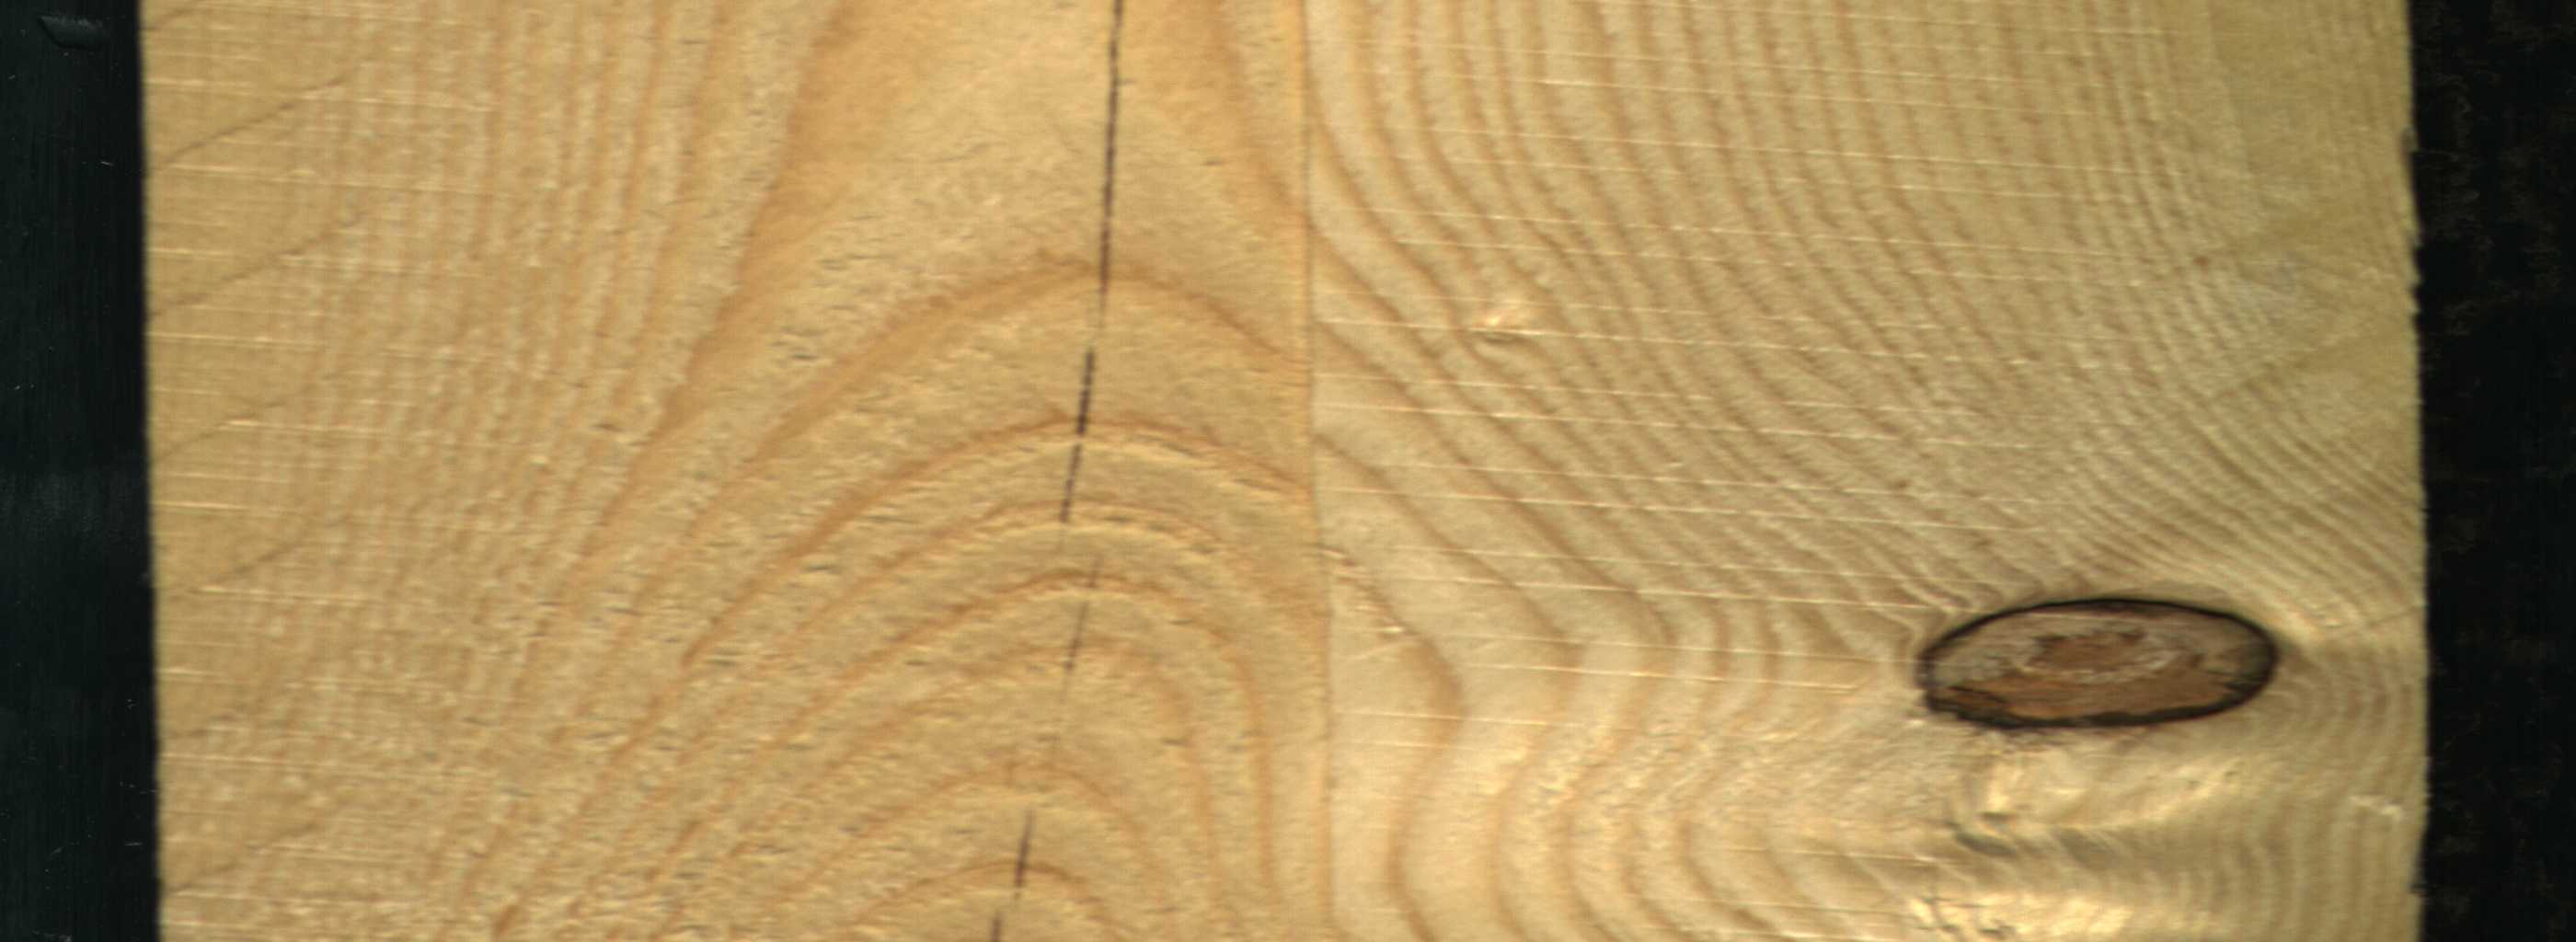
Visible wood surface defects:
Crack
Crack
Crack
Dead_Knot